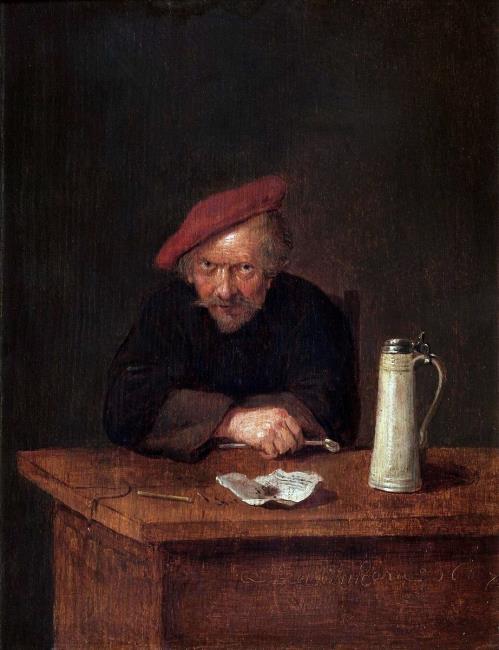
Title: Man with a pipe seated at a table on wich are a tankard and some tabacco
Artist: Quiringh van Brekelenkam
Earliest date: 1667
Latest date: 1667
Genre: painting
Iconography: Tobacco
Keywords: genre, one human figure, man, facing front, goatee, beret, pipe, tobacco, tankard, slow-match, paper